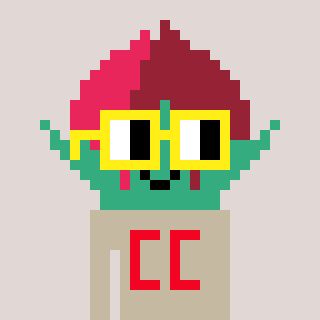
a pixel art character with square yellow glasses, a rosebud-shaped head and a bege-colored body on a warm background